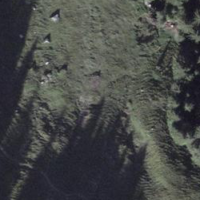
EUNIS habitat code: 23
Species observed at this site:
Parnassia palustris